Aerial crown-view tile of a tropical tree (Barro Colorado Island, Panama), acquired 20241014:
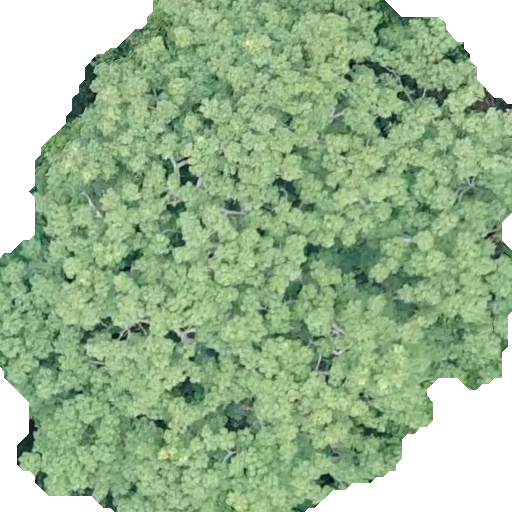
Species: Pseudobombax septenatum
GBIF accepted scientific name: Pseudobombax septenatum
Crown area: 356.3 m²